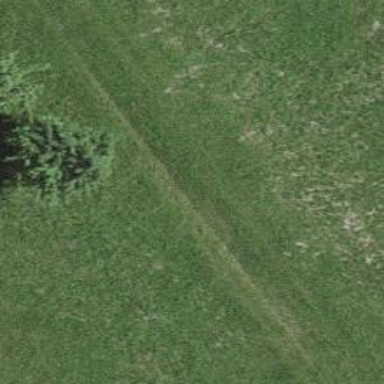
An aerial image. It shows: Track with grade 2 tracktype.